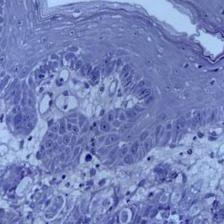
Diagnosis: Normal